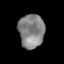
Tissue: prostate
Cell type: Myeloid cells
Senescence score: 0.3096
Nuclear area (px): 845
Mean DAPI intensity: 132.715